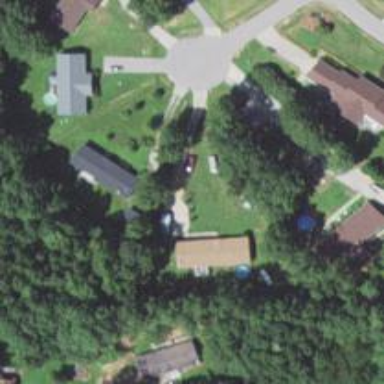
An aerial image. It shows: Driveway leading to service road.